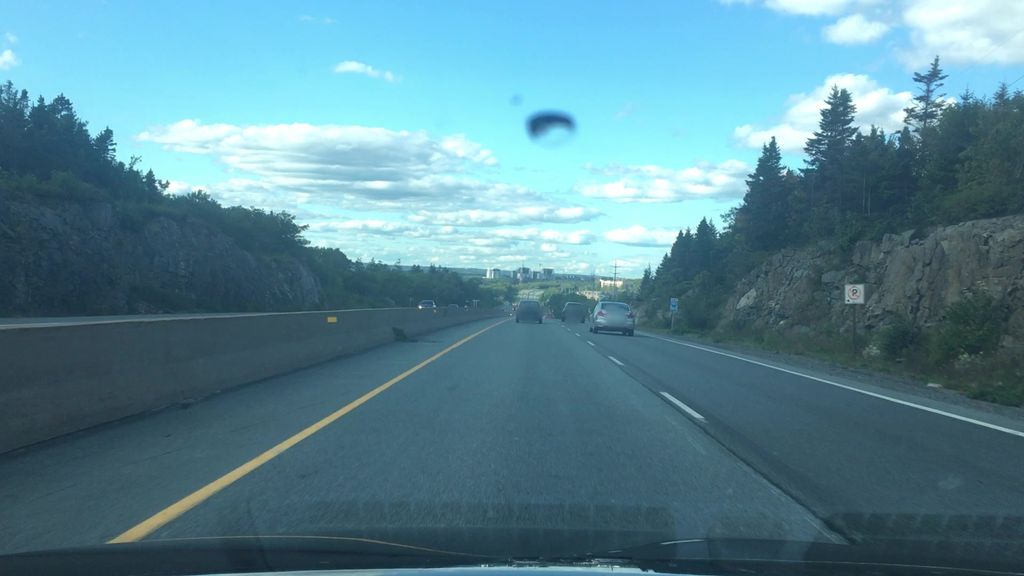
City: halifax